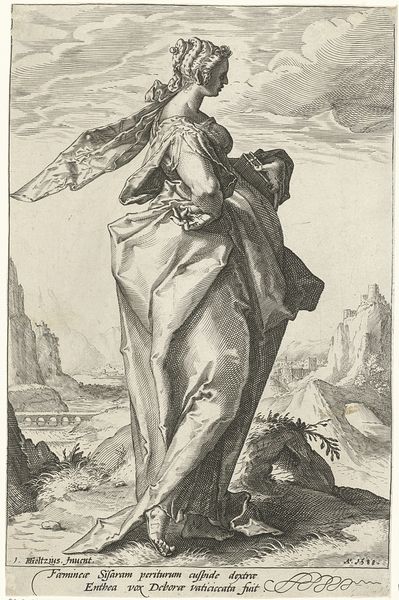
Titel: Debora
Künstler: Jacob Matham
Standort: Amsterdam
Institution: Rijksmuseum
Schlagwörter: berg, felsen, umhang, wasser, wolken, fluss, landschaft, frau, kleid, dame, wolke, falten, signatur, natur, brücke, gewässer, mantel, turm, schrift, fels, gebirge, grafik, graphik, inschrift, bauch, schwanger, buch, burg, festung, druck, druckgraphik, druckgrafik, schraffur, stich, personifikation, venus, heilige, latein, wenzel, ssoldaten, wenzel hollar, hollar, bab5, debora